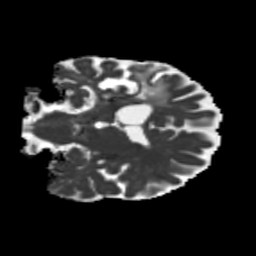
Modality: MD
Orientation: coronal
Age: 69
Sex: female
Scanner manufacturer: siemens
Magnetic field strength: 3 T
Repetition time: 5.25 s
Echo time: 0.08 s